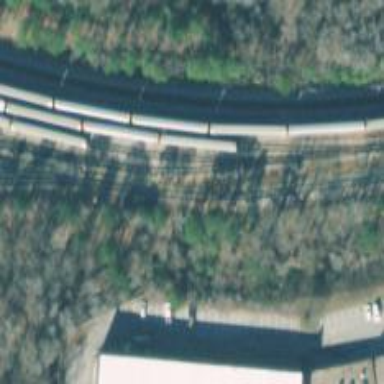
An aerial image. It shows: Railway yard specialized in freight services for automobiles and fuel.